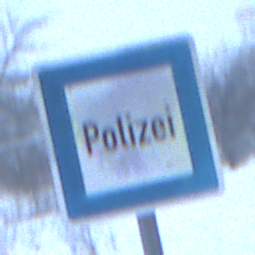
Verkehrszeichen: Polizei
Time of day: Midday
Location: Outdoor (Nature)
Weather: Overcast
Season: Winter
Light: Natural